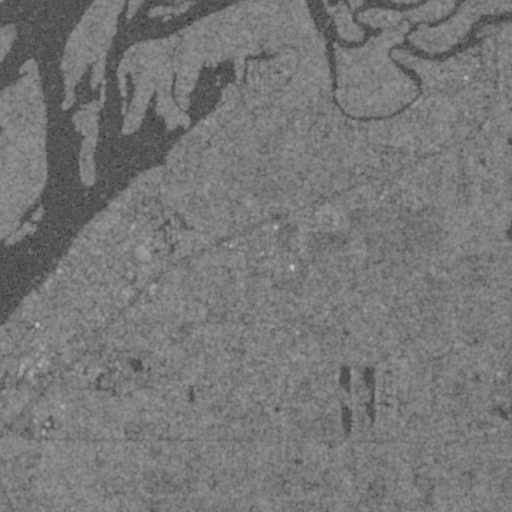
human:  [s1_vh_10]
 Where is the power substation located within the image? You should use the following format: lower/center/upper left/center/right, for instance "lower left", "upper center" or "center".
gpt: The power substation is located in the lower center of the image.
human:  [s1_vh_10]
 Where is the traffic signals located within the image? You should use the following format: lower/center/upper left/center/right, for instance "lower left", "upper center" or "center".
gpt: The traffic signals is located in the lower left of the image.
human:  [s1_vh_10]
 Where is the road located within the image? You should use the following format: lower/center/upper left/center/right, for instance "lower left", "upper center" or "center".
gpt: There is no road in the image.

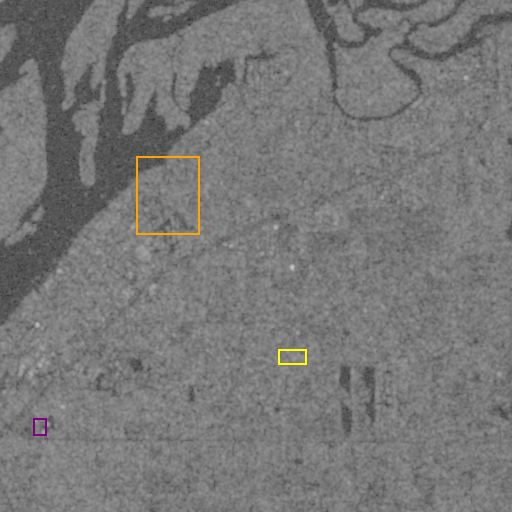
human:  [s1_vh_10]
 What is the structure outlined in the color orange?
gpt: The structure outlined in orange is a park.
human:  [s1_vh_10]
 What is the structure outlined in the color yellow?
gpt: The structure outlined in yellow is a power substation.
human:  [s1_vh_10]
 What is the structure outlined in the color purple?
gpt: The structure outlined in purple is a building.
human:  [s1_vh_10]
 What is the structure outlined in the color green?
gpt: There is no green outline.